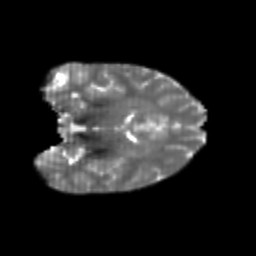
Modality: T2w
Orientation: coronal
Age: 22
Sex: female
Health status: healthy
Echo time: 0.074 s